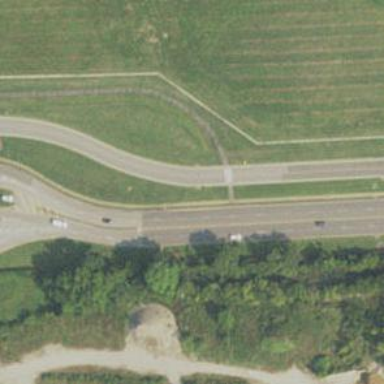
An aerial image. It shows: Asphalt cycleway.